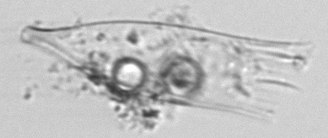
Label: Favella